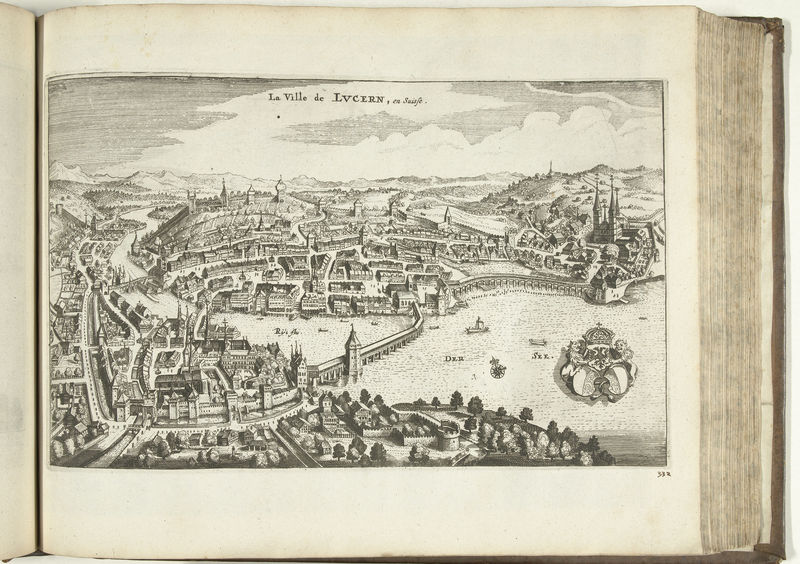
Titel: Gezicht op Luzern
Standort: Amsterdam
Institution: Rijksmuseum
Schlagwörter: gravure, arbre, fleuve, monument, ville, église, pont, colline, mer, fortification, enceinte, estuaire, blason, lucerne